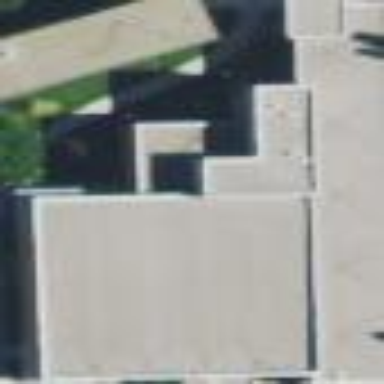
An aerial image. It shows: Fitness center building.